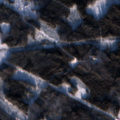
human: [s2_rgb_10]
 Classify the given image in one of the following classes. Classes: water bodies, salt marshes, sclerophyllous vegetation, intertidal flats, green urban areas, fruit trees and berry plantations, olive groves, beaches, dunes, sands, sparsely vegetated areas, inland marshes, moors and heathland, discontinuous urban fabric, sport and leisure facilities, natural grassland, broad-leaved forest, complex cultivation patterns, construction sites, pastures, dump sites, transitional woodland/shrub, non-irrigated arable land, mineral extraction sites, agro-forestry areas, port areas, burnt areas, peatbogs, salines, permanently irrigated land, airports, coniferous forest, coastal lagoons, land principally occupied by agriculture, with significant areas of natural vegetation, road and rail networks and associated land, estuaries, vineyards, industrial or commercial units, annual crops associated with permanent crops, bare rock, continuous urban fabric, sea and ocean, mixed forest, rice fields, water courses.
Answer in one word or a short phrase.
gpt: coniferous forest, mixed forest, transitional woodland/shrub